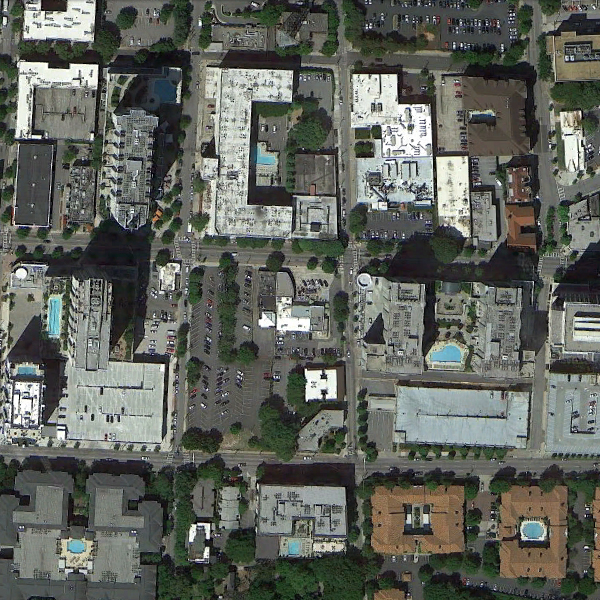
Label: Commercial